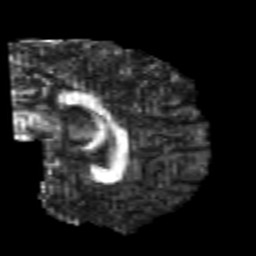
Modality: FA
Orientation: sagittal
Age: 24
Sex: male
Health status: healthy
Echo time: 0.074 s